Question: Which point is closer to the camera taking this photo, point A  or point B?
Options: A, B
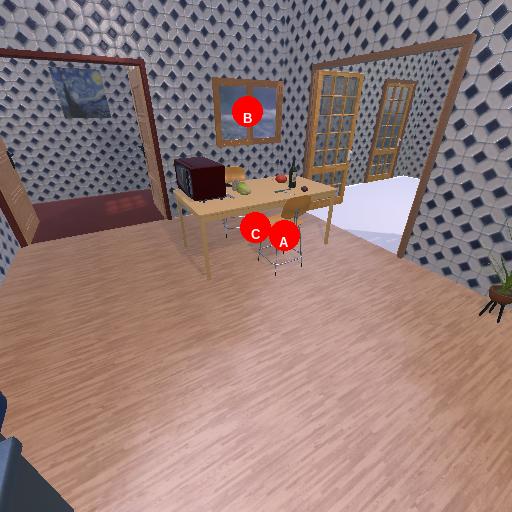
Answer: A